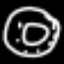
Label: donut